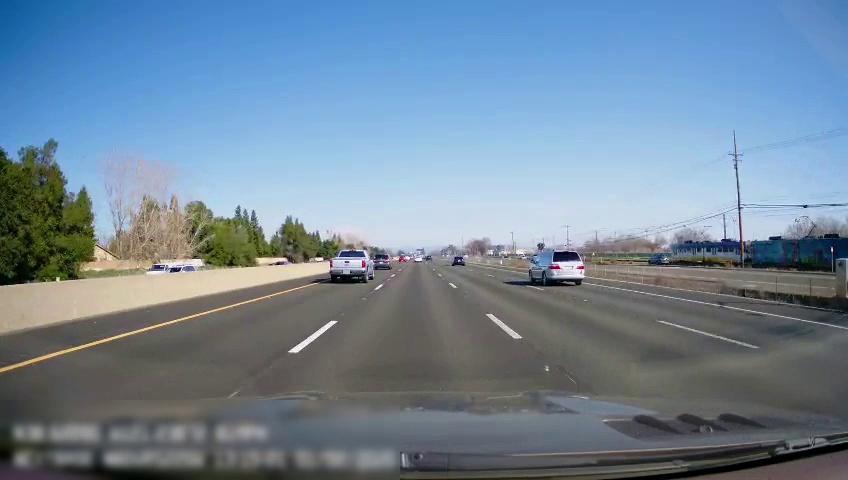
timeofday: Day
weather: Sunny
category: Drivable Space
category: Vehicles | SUV
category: Vehicles | Truck
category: Vehicles | SUV
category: Vehicles | SUV
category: Vehicles | SUV
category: Lanes | Current Lane
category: Lanes | Current Lane
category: Lanes | Current Lane
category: Lanes | Alternate Lane
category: Lanes | Alternate Lane
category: Lanes | Alternate Lane